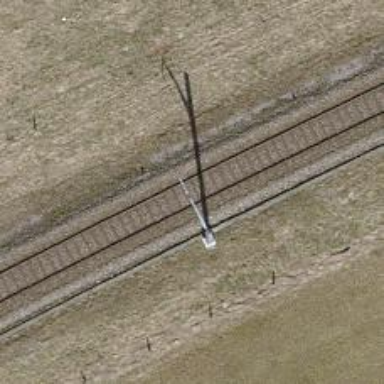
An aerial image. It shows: Catenary mast for power lines.